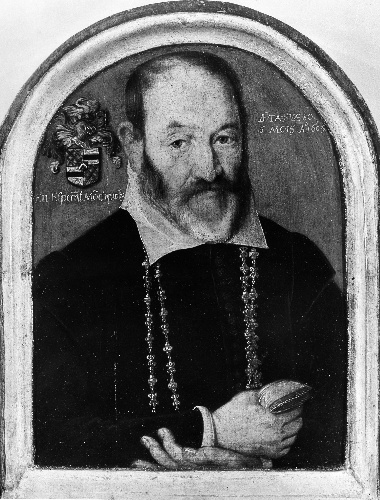
Title: Portrait of a Man of the Moncheaux Family
Artist: Northern French Painter
Artist bio: dated 1605
Object type: Painting
Classification: Paintings
Medium: Oil on wood
Dimensions: Overall, with engaged frame, 10 3/4 x 8 3/8 in. (27.3 x 21.3 cm); painted surface 9 x 6 3/4 in. (22.9 x 17.1 cm)
Department: European Paintings
Credit line: The Friedsam Collection, Bequest of Michael Friedsam, 1931
Accession year: 1932
Repository: Metropolitan Museum of Art, New York, NY
Tags: Men|Portraits|Coat of Arms